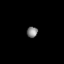
Tissue: lung
Cell type: Epithelial cells
Senescence score: 0.2166
Nuclear area (px): 117
Mean DAPI intensity: 127.726